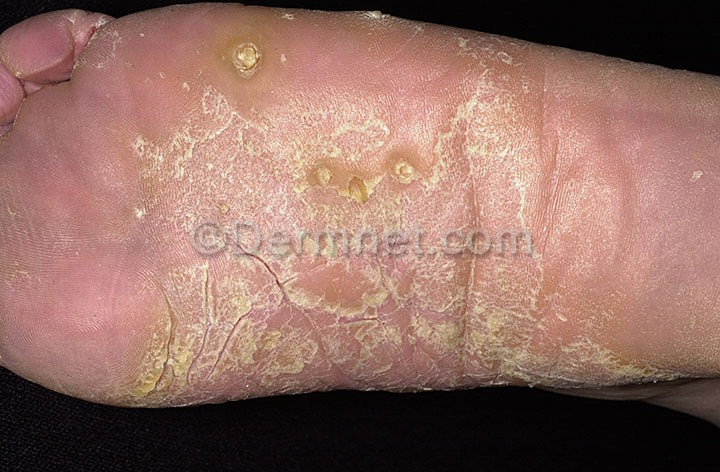
Disease: Psoriasis pictures Lichen Planus and related diseases